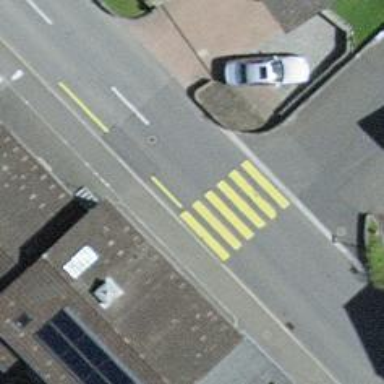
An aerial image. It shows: Zebra crossing on the road.